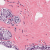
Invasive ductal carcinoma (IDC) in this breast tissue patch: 0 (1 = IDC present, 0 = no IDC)